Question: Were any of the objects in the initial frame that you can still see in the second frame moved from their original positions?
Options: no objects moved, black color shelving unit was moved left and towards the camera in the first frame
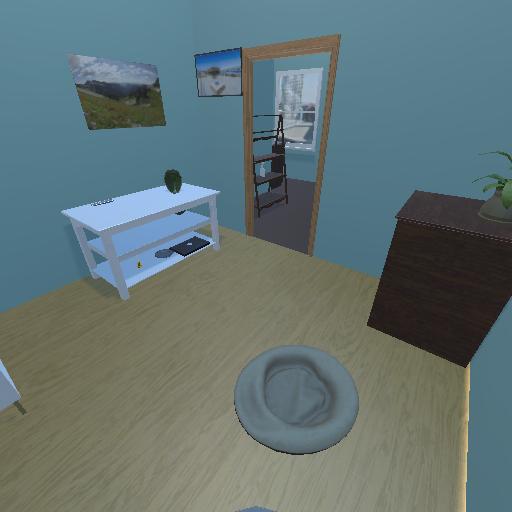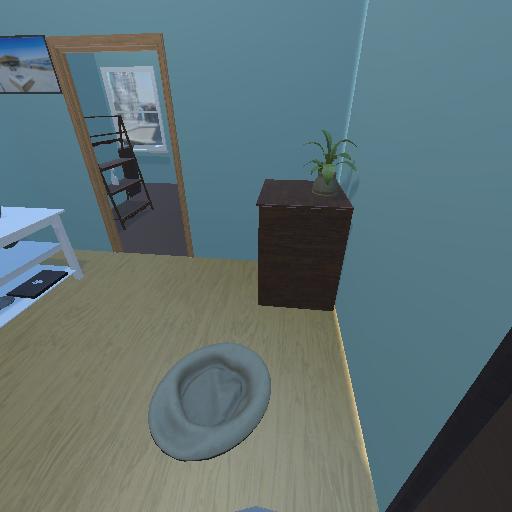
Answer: no objects moved